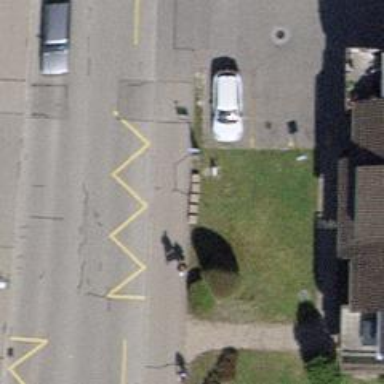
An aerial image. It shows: Bus stop with platform for public transport.